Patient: sex F, age 59
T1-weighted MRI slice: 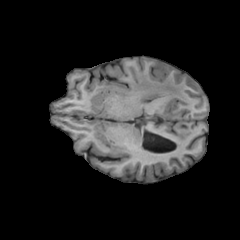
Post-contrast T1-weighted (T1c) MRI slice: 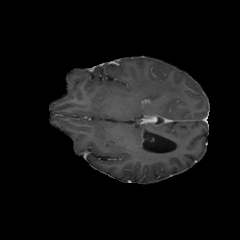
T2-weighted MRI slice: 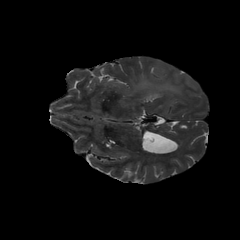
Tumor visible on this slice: yes
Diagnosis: Glioblastoma, IDH-wildtype
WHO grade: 4